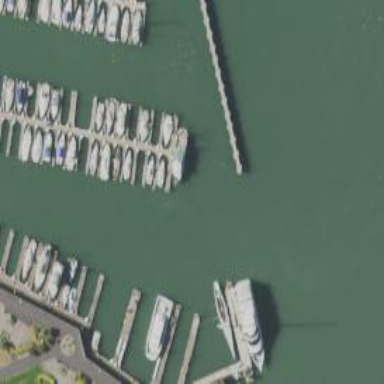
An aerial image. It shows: Man-made pier.